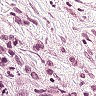
Metastatic tissue present: yes